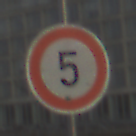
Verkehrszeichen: Geschwindigkeit5
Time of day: SunriseSunset
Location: Outdoor (Urban)
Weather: PartlyCloudy
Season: NotSpecified
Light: Natural